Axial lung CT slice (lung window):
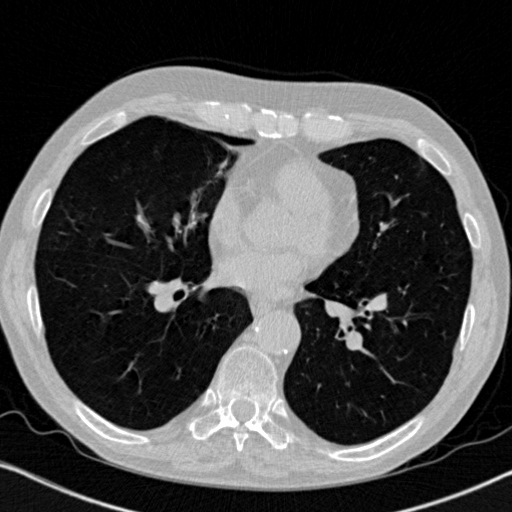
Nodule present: no